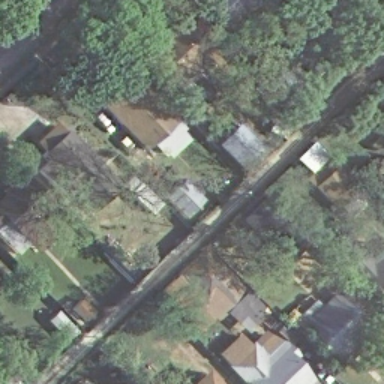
It is a medium residential area with a narrow road goes through this area .